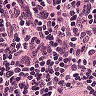
Metastatic tissue present: no